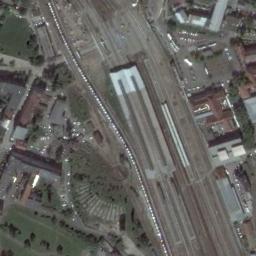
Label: railway